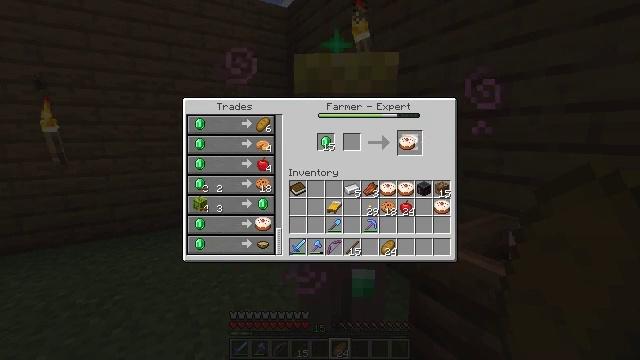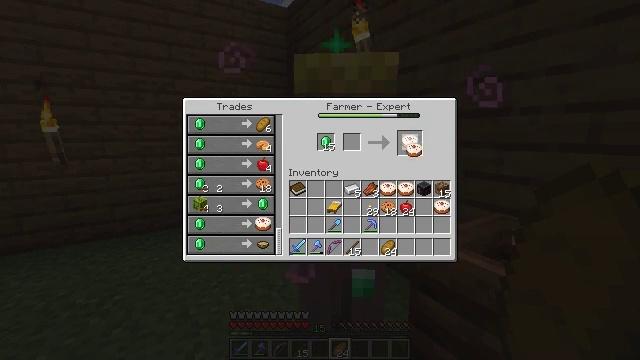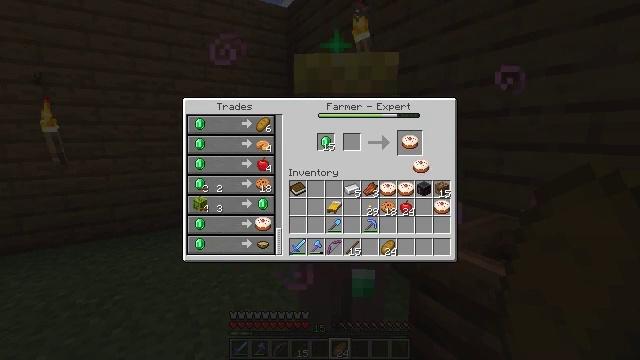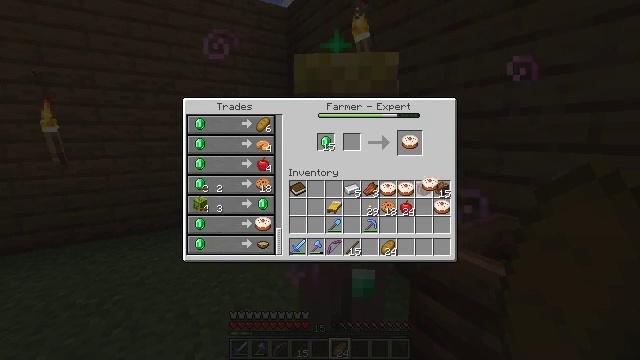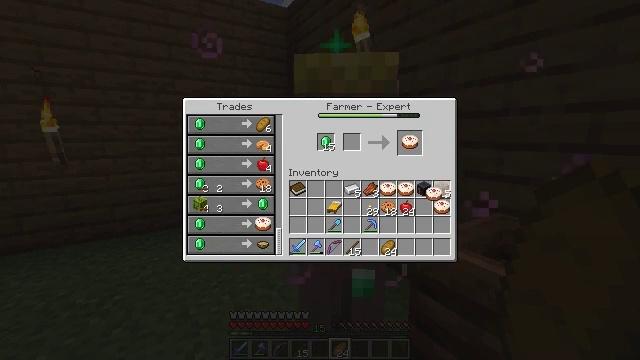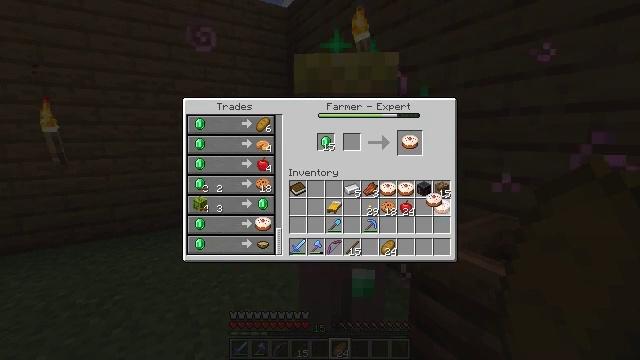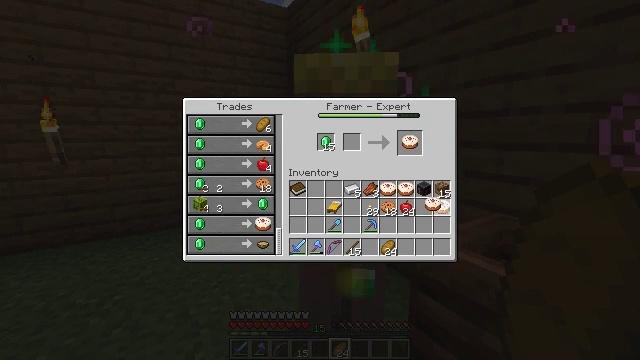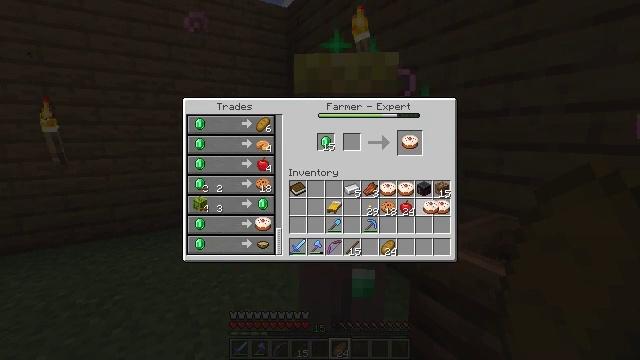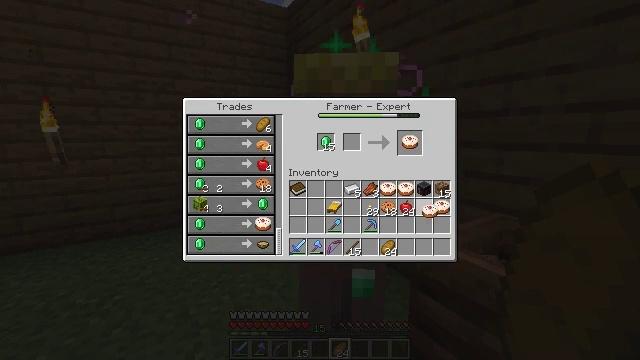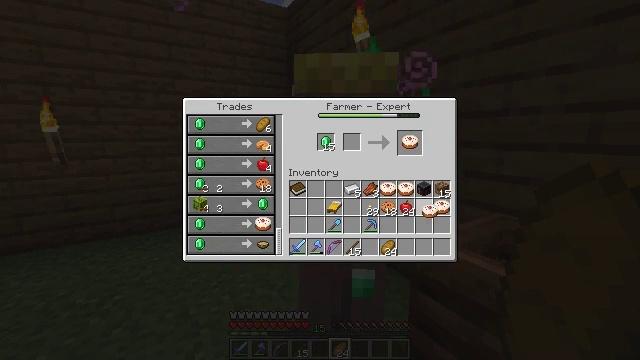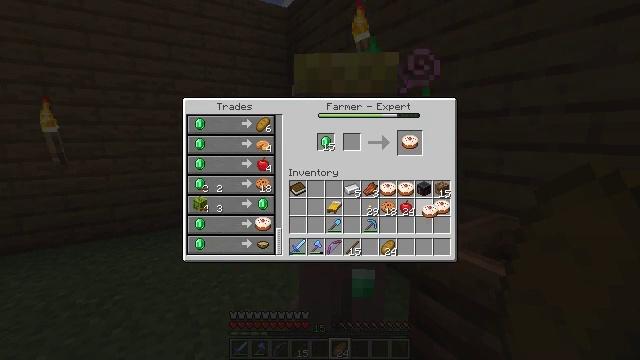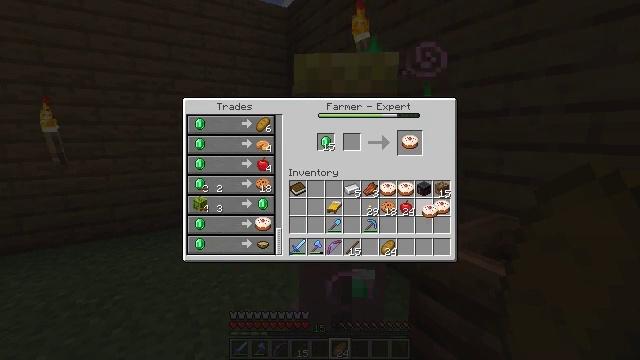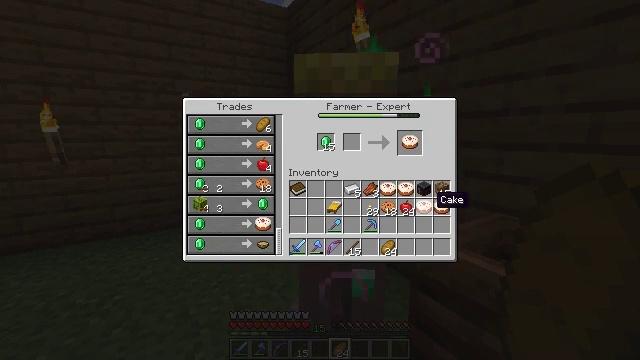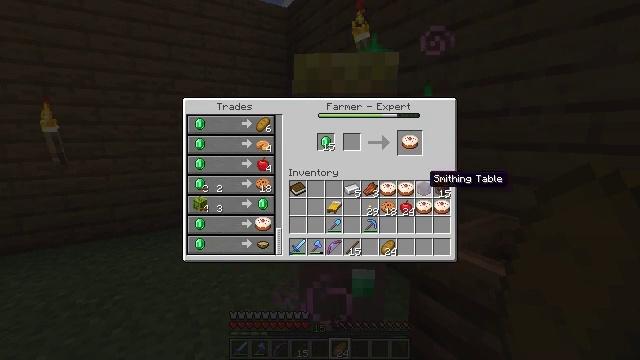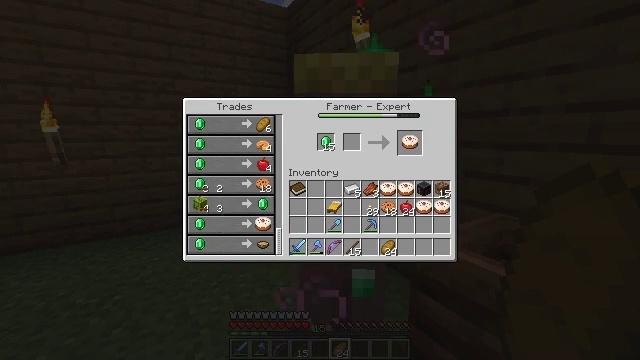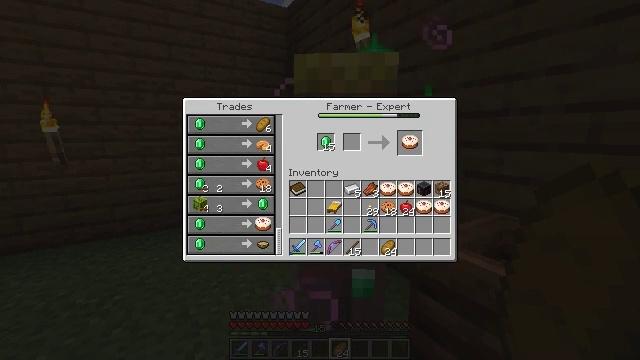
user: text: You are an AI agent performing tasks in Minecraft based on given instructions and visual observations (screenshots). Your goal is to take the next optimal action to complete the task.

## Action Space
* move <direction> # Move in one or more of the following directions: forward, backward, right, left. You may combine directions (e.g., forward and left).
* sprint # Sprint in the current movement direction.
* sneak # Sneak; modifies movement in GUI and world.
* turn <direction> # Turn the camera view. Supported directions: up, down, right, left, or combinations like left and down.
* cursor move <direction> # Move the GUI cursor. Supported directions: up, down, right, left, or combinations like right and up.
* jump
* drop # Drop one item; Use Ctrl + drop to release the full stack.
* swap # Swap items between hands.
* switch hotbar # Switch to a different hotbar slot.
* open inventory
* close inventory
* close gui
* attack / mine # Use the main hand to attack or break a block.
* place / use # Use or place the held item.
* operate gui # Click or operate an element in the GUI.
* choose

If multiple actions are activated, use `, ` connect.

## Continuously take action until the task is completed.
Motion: motion action
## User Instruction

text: Use a crafting table to craft a cake.
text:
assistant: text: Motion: cursor move right and down
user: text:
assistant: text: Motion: cursor move right and down
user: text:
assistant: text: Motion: cursor move right and down
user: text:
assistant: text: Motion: cursor move down
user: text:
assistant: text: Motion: no_op
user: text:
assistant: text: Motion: no_op
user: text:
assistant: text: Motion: no_op
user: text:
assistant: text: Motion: no_op
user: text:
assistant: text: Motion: operate gui
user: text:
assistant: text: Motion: operate gui
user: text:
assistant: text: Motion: operate gui
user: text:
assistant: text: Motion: no_op
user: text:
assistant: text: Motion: cursor move left and up
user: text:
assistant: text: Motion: cursor move up
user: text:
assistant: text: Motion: cursor move up
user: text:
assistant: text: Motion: cursor move up
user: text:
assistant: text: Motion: no_op
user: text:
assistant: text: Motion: operate gui
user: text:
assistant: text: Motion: cursor move down
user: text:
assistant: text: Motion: cursor move down
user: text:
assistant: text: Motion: cursor move down
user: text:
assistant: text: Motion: cursor move down
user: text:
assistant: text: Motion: no_op
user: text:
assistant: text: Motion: no_op
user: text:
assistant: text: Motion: no_op
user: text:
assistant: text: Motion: operate gui
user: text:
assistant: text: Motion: operate gui
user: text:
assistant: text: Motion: no_op
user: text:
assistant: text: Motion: cursor move up
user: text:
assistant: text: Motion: cursor move up